九年级 · 解析几何
如图, 已知抛物线 $y=-x^{2}+m x+3$ 与 $x$ 轴交于 $A, B$ 两点, 与 $y$ 轴交于点 $C$, 点 $B$的坐标为 $(3,0)$. 点 $P$ 是拋物线对称轴 $l$ 上的一个动点，当 $P A+P C$ 的值最小时, 点 $P$ 的坐标是 . $\qquad$

    （第 18 题）


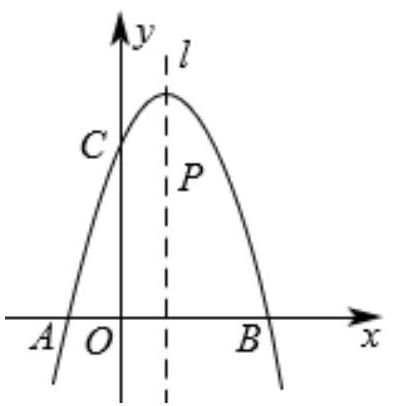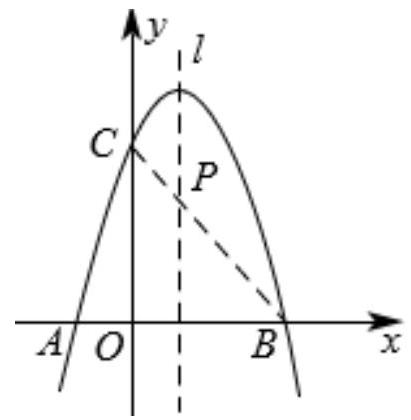
答案:  连接 $B C$, 交抛物线的对称轴 $l$ 于一点, 由拋物线的对称性可知, 该点即为所求的点 $P$,

$\because$ 抛物线 $y=-x^{2}+2 x+3$ 与 $y$ 轴交于点 $C$,

$\therefore$ 点 $C$ 的坐标为 $(0,3)$,

设直线 $B C$ 的函数表达式为 $y=k x+b$,

把 $B(3,0)$ 和 $C(0,3)$ 代入, 得: $\left\{\begin{array}{c}3 k+b=0 \\ b=3\end{array}\right.$

解得: $\left\{\begin{array}{c}k=-1 \\ b=3\end{array}\right.$,

$\therefore$ 直线 $B C$ 的函数表达式为 $y=-x+3$.

$\because$ 拋物线的对称轴为直线 $x=1$,

$\therefore$ 当 $x=1$ 时, $y=2$, 即当 $P A+P C$ 的值最小时, 点 $P$ 的坐标为 $(1,2)$.

【点睛】本题考查了二次函数的性质、待定系数法求解析式以及距离最短问题, 注意找到 $P$点的位置是解题的关键.